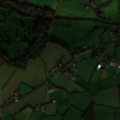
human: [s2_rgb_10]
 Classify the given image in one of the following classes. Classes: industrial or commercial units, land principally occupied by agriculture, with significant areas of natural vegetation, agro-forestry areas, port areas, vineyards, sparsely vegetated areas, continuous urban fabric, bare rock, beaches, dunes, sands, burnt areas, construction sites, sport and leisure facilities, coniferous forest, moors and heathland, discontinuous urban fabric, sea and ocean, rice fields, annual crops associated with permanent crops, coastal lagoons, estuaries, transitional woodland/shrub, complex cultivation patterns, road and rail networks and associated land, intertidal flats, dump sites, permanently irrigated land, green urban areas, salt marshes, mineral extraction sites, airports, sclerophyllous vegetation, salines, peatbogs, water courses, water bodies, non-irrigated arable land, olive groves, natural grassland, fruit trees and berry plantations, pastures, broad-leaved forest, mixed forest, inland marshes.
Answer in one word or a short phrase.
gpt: pastures, complex cultivation patterns, land principally occupied by agriculture, with significant areas of natural vegetation, broad-leaved forest